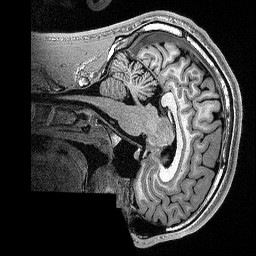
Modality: T1w
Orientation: sagittal
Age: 24
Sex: male
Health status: healthy
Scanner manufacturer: siemens
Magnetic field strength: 1.5 T
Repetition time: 2.73 s
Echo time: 0.00357 s